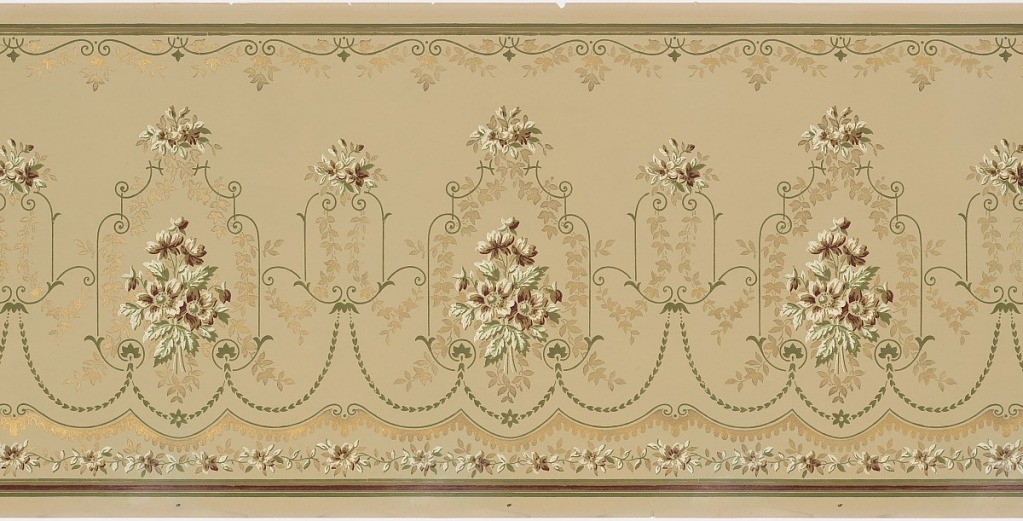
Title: Frieze
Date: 1905–1915
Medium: Machine-printed paper
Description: Floral bouquet within a scrolling framework; foliate garlands connecting medallions; scrolls and foliate swags across top. Printed in green, burgundy, olive green, and metallic gold on an olive green background